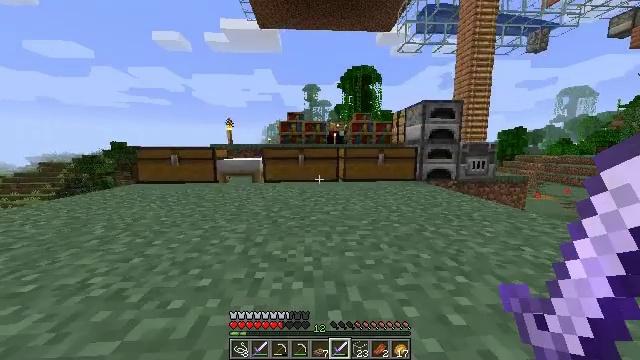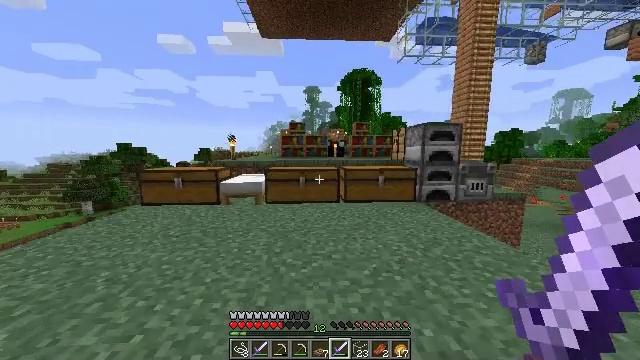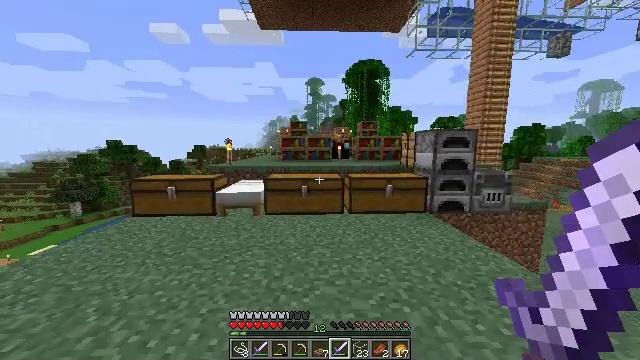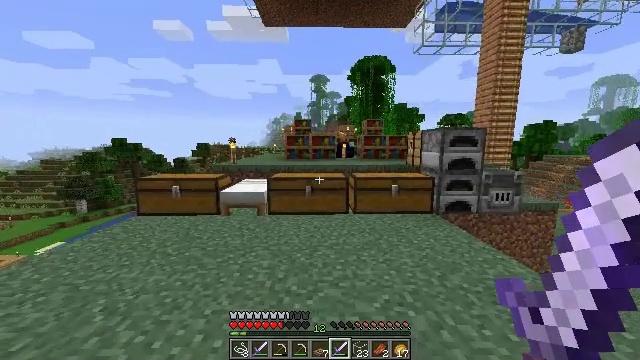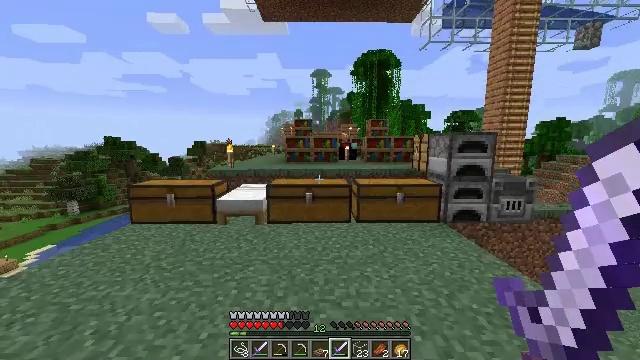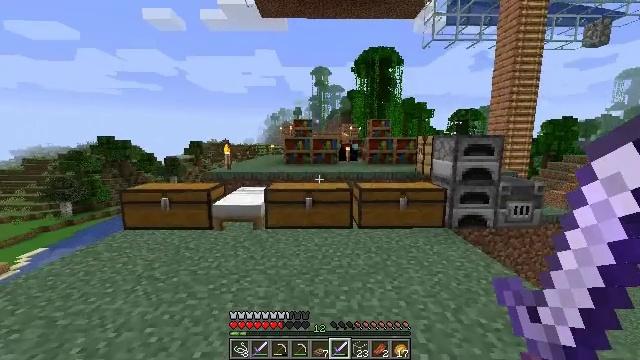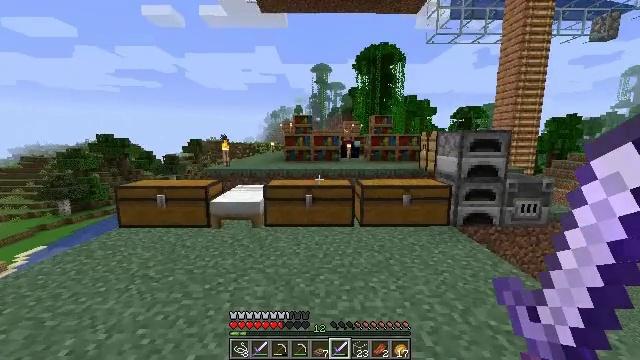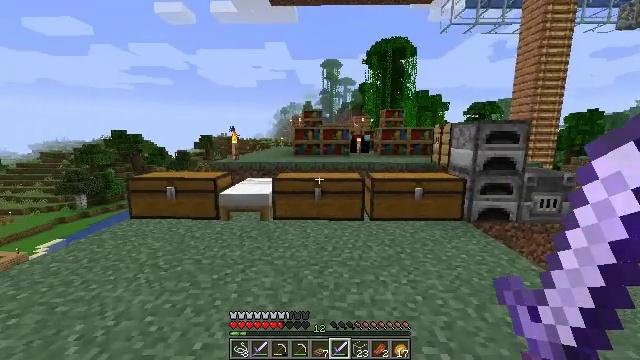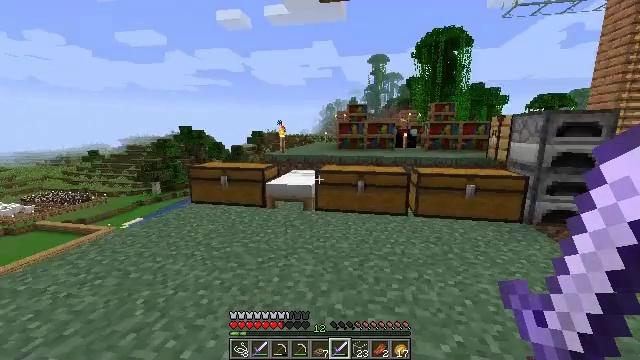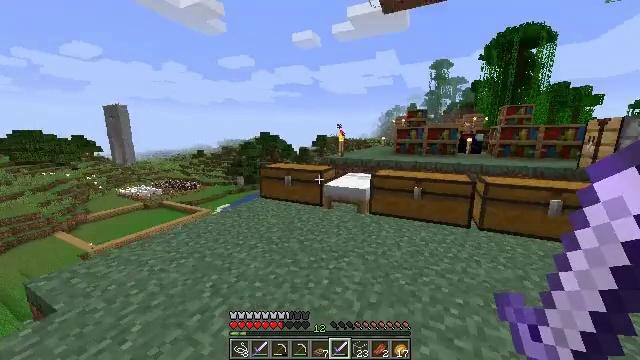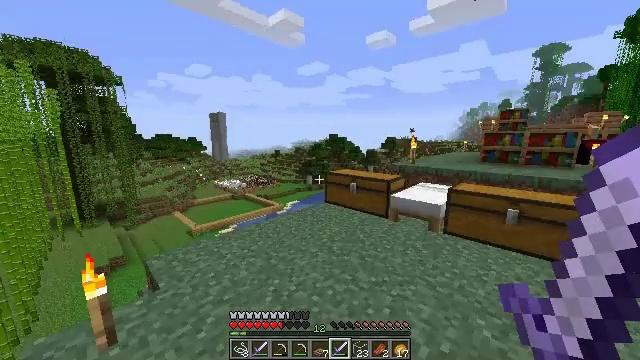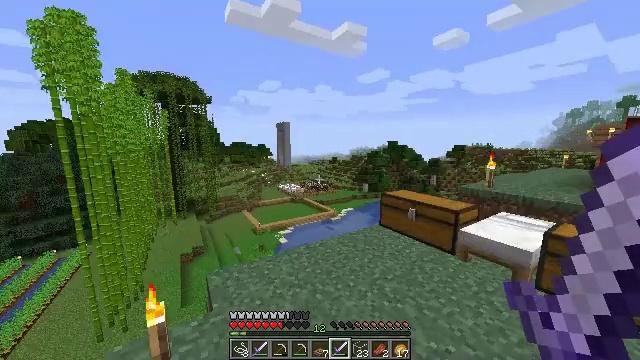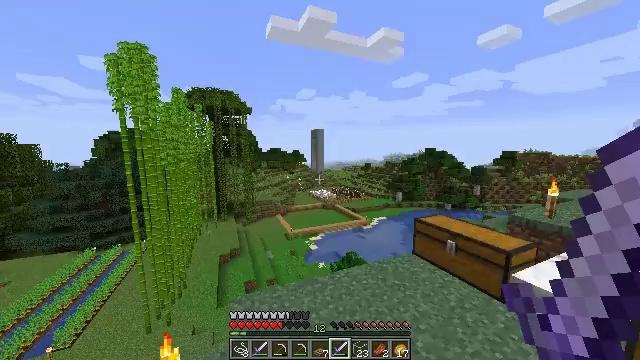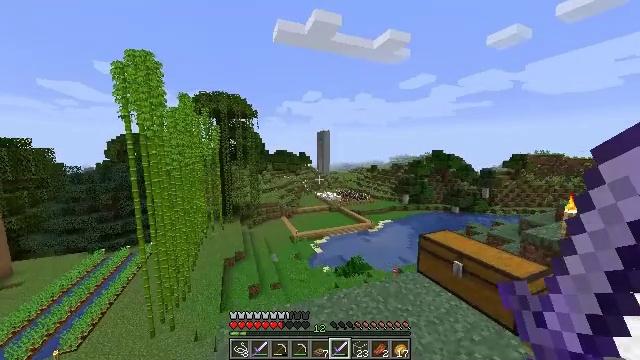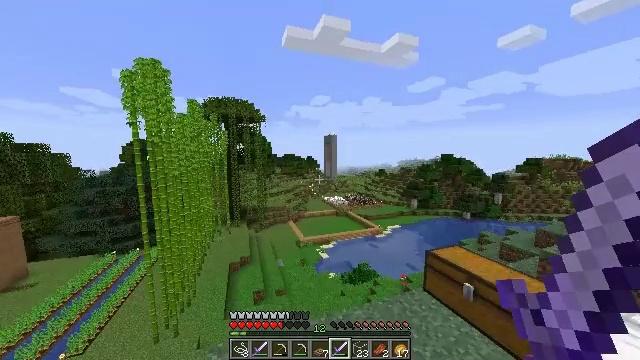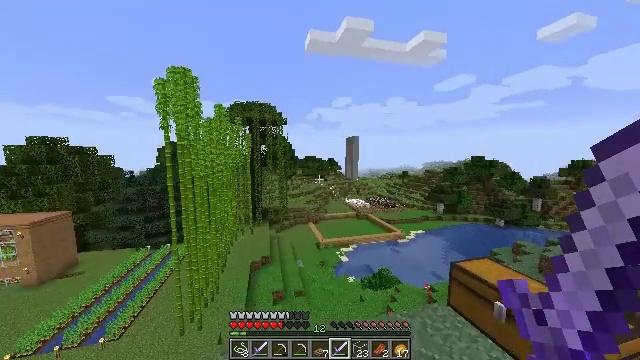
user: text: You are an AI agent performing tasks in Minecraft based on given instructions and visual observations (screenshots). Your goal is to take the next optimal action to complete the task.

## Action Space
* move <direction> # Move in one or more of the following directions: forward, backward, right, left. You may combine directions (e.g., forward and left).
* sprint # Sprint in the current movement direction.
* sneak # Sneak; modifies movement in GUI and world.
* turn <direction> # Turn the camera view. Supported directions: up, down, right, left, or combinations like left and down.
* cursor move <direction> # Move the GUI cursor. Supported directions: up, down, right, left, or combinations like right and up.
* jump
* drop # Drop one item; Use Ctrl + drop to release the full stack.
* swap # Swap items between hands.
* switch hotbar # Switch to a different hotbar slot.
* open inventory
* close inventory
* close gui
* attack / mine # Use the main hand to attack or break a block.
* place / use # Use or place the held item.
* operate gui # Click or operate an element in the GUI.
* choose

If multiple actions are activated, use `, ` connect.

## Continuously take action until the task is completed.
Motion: motion action
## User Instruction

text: Prepare paper and leather to craft a book.
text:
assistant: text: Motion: move forward, jump
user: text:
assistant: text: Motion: move forward, jump
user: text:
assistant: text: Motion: move forward, turn left, jump
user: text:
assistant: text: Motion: move forward, jump
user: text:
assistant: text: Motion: move forward, jump
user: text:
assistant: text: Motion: move forward, sprint, jump
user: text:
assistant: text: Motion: move forward, sprint, turn left, jump
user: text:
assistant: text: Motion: move forward, sprint, turn left and down, jump
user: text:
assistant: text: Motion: move forward, sprint, turn left, jump
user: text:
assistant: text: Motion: move forward, turn left, jump
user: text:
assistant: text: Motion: move forward, turn left and up, jump
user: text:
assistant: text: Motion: move forward and move right, turn left and up, jump
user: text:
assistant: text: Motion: move forward and move right, turn left, jump
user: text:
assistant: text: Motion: move forward and move right, turn left
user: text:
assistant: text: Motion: move right, turn left
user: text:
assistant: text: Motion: turn left
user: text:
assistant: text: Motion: no_op
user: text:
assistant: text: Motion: no_op
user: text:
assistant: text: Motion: no_op
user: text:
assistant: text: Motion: no_op
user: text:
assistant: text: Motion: no_op
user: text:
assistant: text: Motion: no_op
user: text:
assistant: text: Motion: no_op
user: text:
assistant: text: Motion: no_op
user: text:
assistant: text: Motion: no_op
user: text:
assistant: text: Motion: no_op
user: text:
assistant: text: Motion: no_op
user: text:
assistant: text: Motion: no_op
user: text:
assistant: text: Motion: no_op
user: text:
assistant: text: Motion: no_op